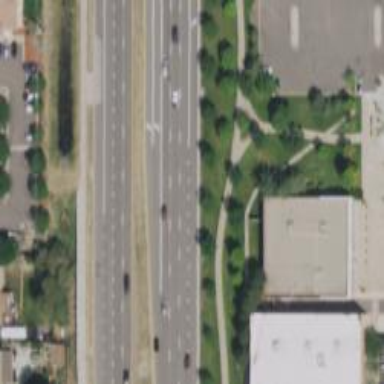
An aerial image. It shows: Primary highway.